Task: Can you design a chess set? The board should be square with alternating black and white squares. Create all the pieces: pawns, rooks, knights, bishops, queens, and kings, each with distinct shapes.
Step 3291:
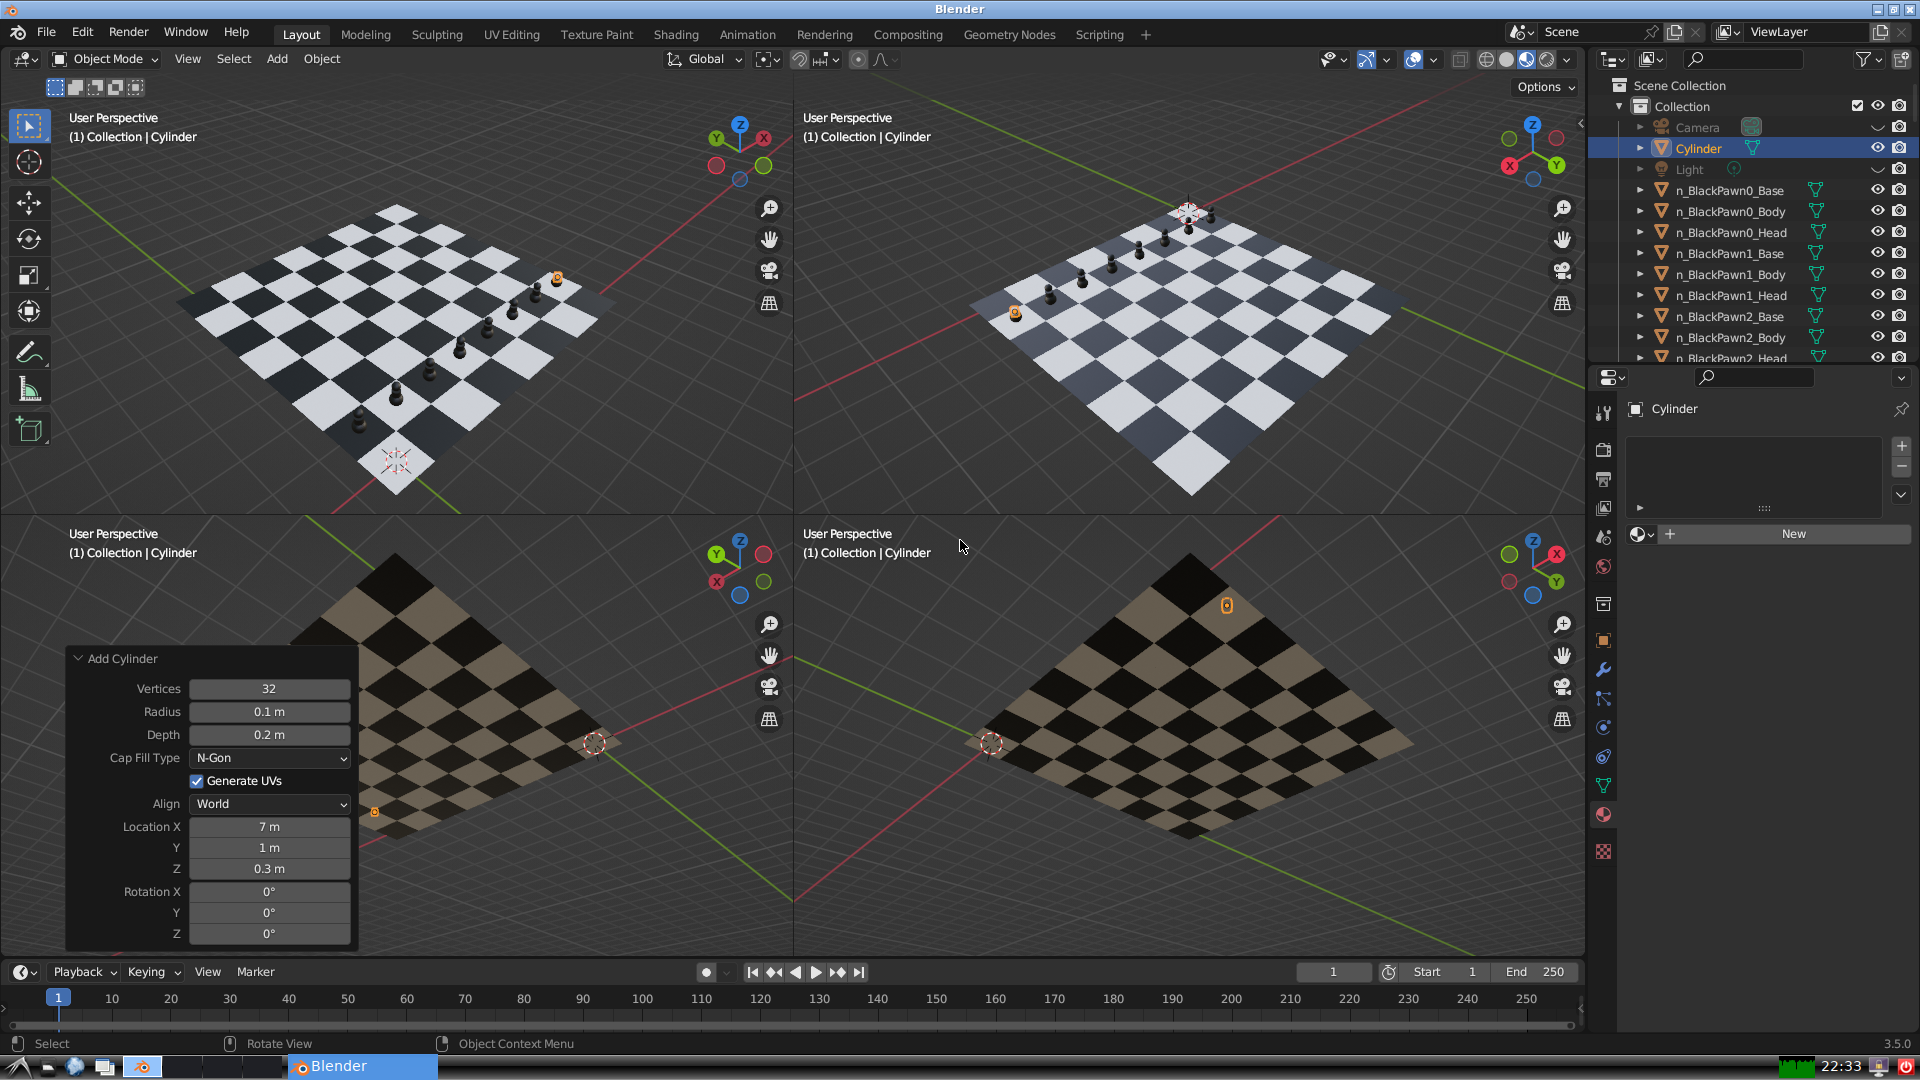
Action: {"key_press": ['Ctrl, Home']}